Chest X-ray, AP view. Patient: 20 years old, sex M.
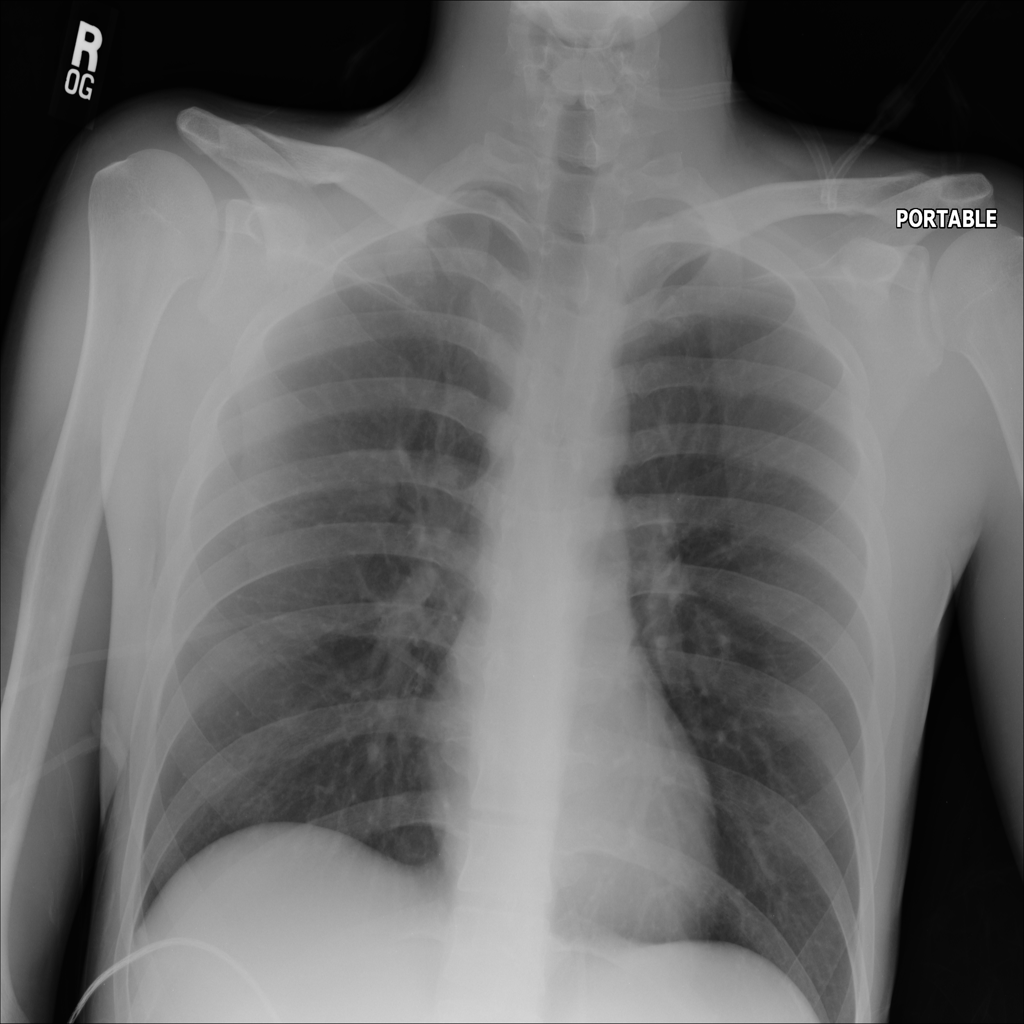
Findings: No Finding